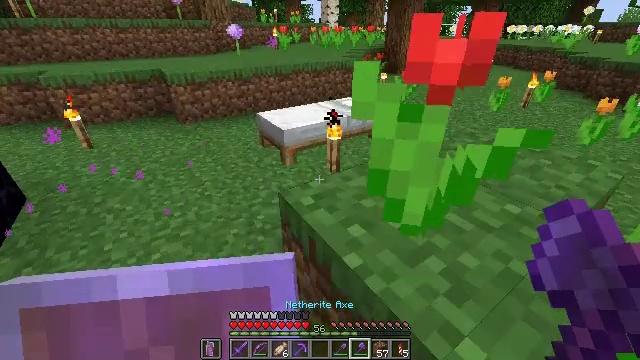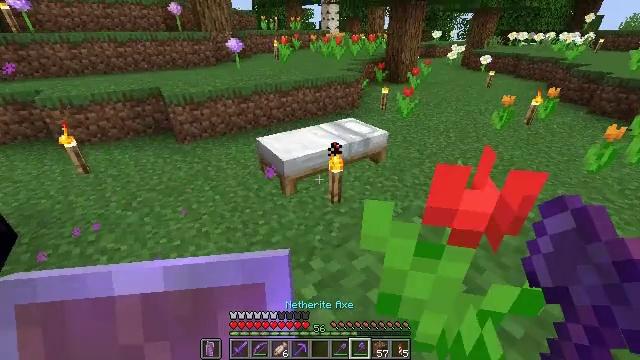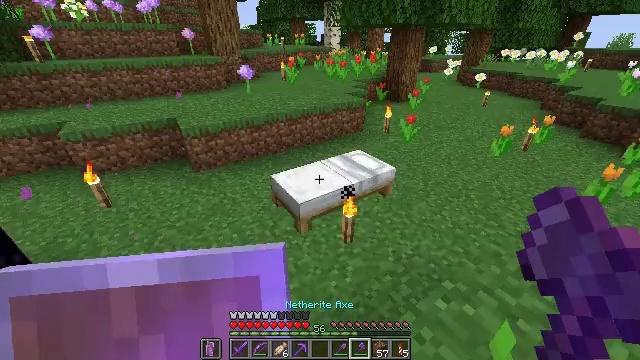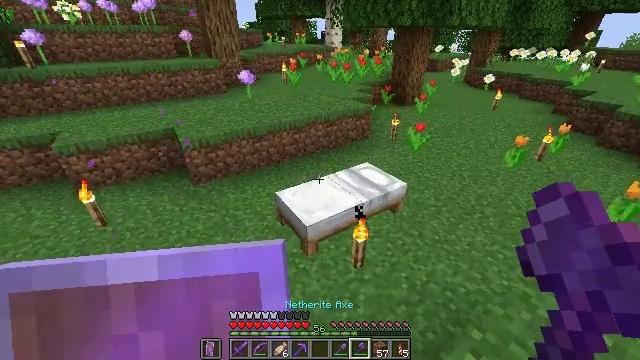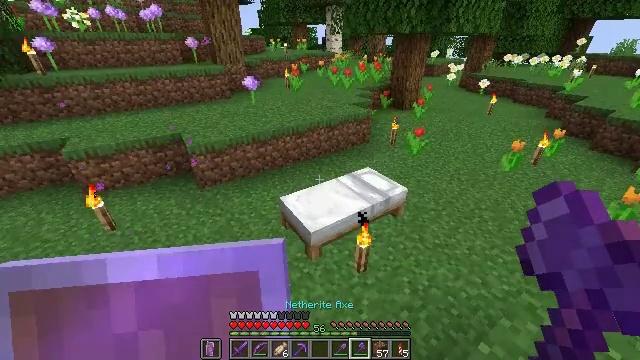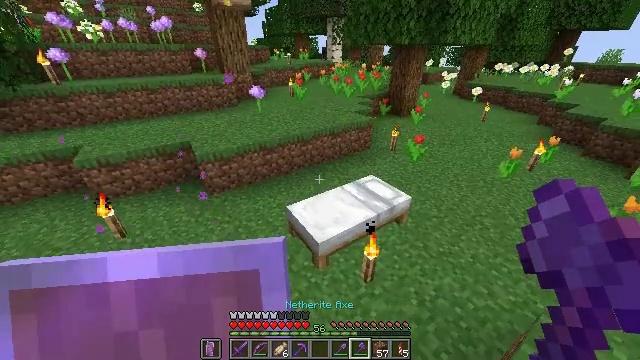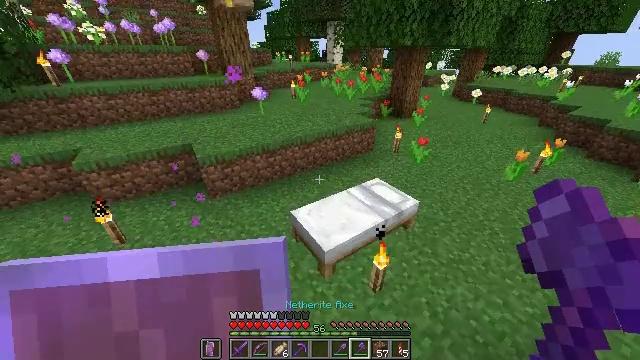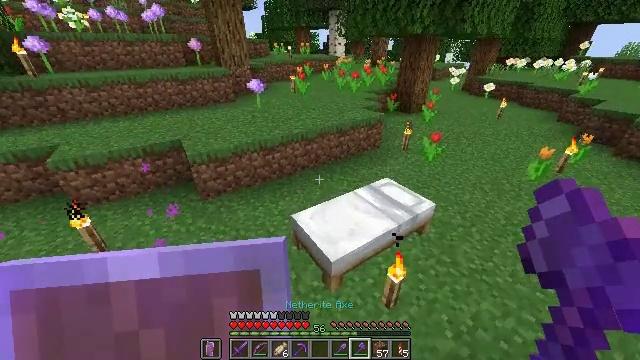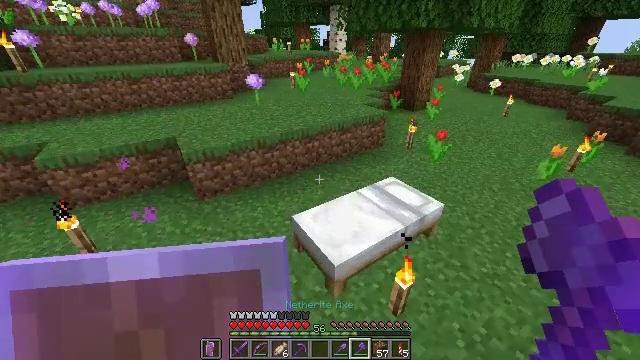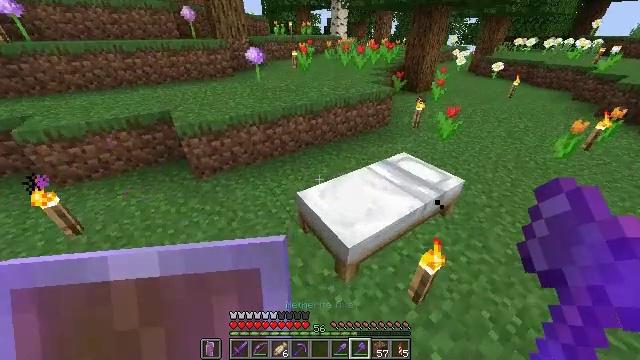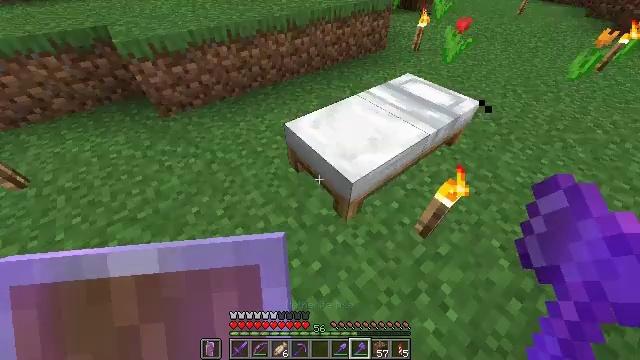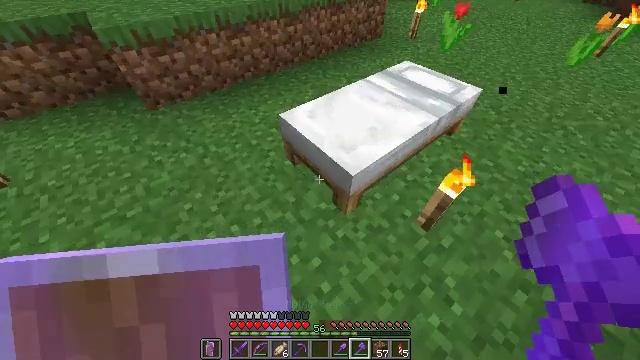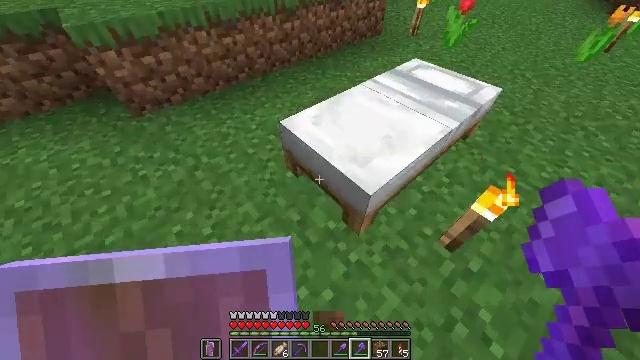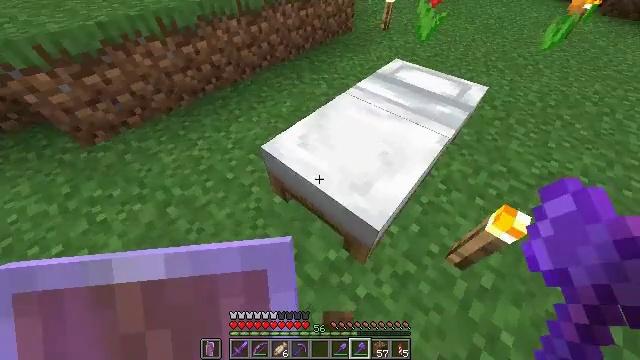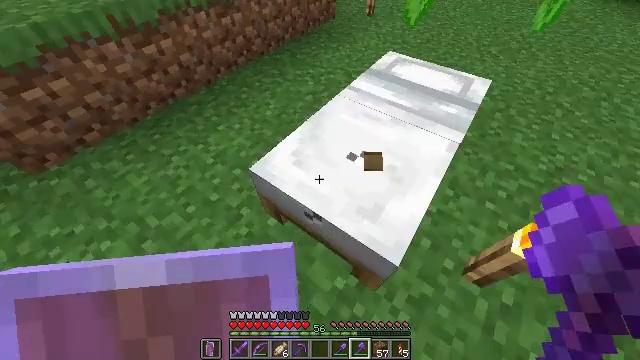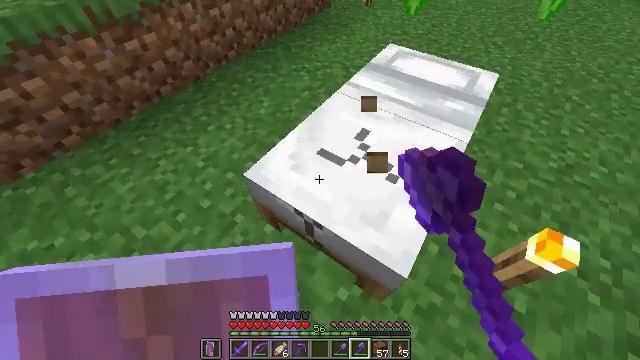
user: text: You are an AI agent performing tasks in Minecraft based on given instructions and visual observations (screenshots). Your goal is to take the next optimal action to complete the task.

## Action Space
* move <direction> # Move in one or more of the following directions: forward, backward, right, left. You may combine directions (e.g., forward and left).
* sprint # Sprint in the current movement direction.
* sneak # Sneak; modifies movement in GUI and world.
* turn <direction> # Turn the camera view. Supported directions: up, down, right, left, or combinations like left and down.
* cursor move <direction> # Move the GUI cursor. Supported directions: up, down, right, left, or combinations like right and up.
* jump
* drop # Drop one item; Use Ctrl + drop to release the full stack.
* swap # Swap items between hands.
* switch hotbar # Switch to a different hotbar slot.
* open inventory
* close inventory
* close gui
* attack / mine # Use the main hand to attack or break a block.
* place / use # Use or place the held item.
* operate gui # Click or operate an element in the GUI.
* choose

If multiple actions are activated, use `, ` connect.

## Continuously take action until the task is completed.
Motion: motion action
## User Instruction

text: Mine the white bed.
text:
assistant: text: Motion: move forward, sprint, jump
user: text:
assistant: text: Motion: move forward, sprint, jump
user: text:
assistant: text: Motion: move forward, sprint, jump
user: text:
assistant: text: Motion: move forward, sprint, jump
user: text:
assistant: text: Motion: move forward, sprint
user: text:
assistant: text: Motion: move forward, sprint
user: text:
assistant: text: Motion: move forward, sprint
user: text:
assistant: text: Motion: move forward, sprint
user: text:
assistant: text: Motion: move forward, sprint, turn down
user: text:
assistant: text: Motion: move forward, sprint, turn right and down
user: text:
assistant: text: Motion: move forward, turn right and down
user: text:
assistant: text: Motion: move forward, turn right
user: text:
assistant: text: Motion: turn right and down
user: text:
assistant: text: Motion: turn right and down, attack / mine
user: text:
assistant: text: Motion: turn right, attack / mine
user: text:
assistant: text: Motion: attack / mine
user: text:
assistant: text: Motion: turn up, attack / mine
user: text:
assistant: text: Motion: attack / mine
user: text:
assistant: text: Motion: attack / mine
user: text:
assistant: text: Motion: attack / mine
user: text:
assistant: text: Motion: attack / mine
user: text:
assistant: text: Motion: attack / mine
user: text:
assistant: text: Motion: attack / mine
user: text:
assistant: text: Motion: attack / mine